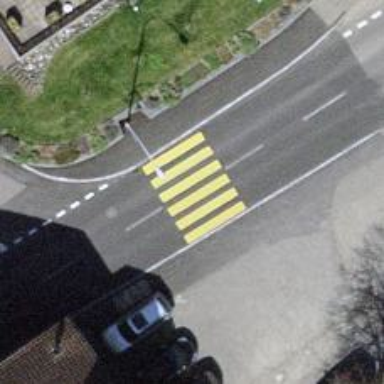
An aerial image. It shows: Pedestrian crossing with zebra markings on the footway.